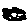
Label: moon